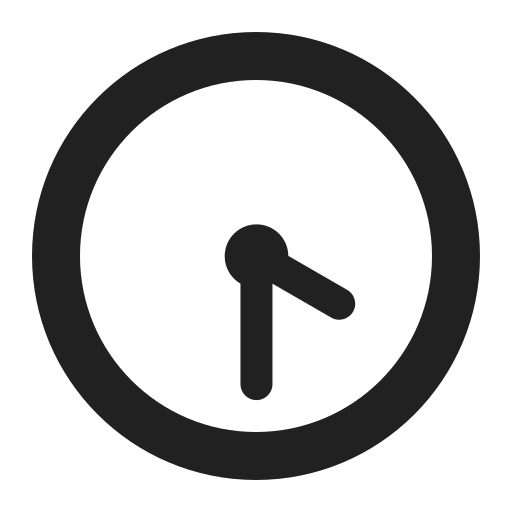
four thirty high contrast